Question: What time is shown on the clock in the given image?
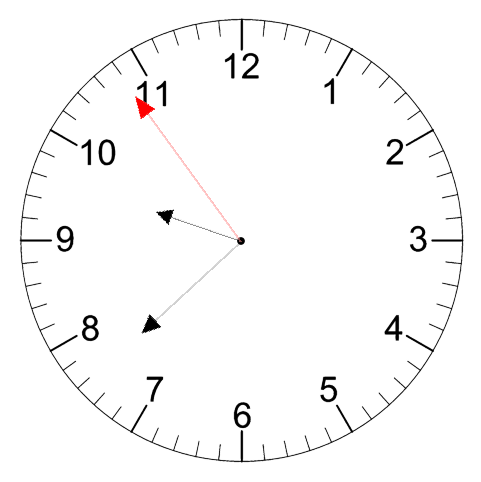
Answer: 09:37:54